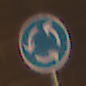
Verkehrszeichen: Kreisverkehr
Umgebung: Outdoor, Urban
Tageszeit: Night
Wetter: Clear
Licht: Artificial
Jahreszeit: NotSpecified
Kontrast: HighContrast